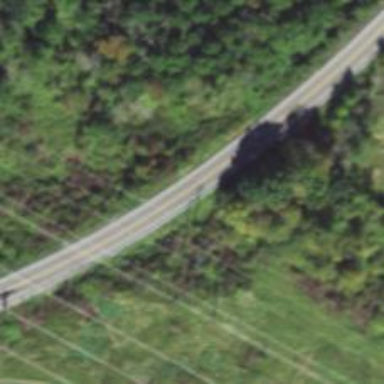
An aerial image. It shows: Primary highway.